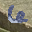
Label: 6